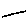
Label: line